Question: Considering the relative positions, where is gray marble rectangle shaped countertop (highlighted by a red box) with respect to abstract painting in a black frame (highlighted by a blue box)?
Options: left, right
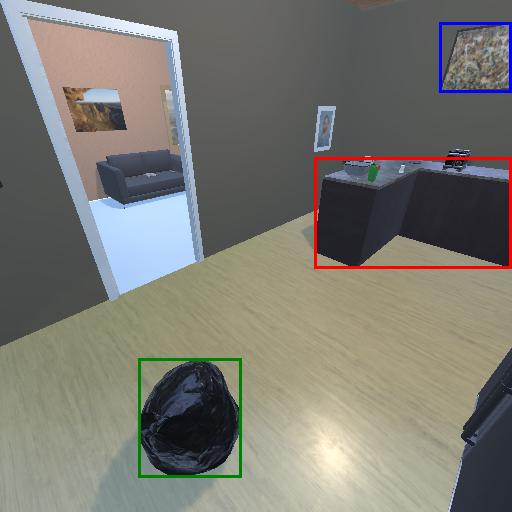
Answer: left